Interaction volume radius: 10 \u00c5
Interaction volume height: 15 \u00c5
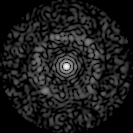
Disorder parameter: 0.8179